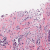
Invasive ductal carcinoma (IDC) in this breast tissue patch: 1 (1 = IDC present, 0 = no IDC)